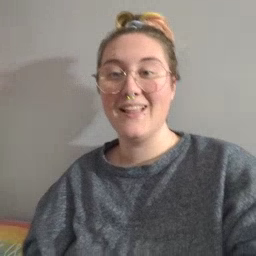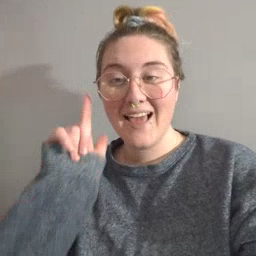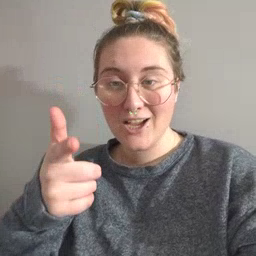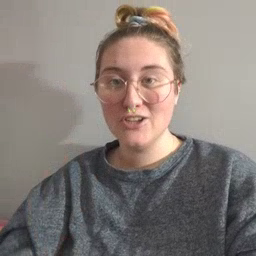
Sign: later